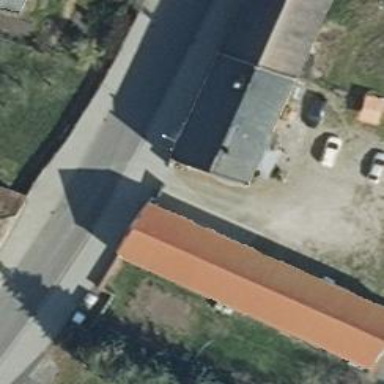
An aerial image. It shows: Building.